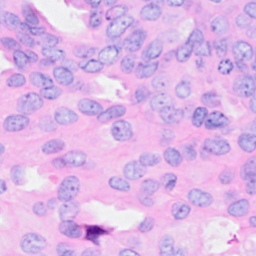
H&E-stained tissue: Breast